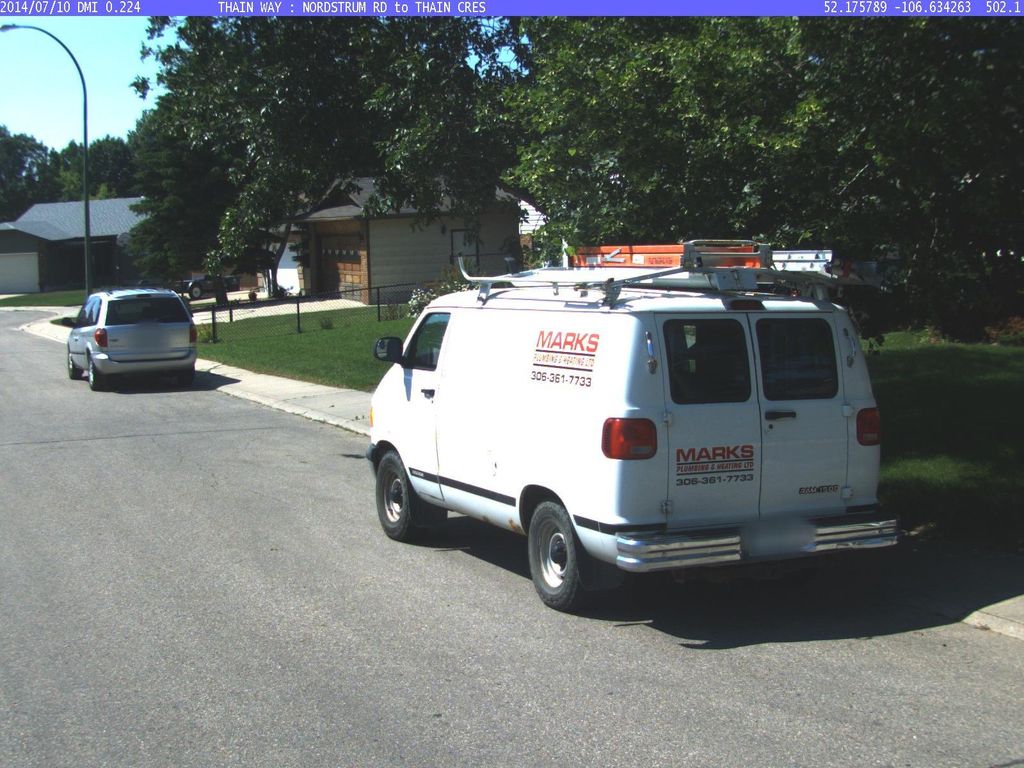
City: saskatoon